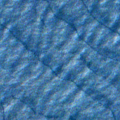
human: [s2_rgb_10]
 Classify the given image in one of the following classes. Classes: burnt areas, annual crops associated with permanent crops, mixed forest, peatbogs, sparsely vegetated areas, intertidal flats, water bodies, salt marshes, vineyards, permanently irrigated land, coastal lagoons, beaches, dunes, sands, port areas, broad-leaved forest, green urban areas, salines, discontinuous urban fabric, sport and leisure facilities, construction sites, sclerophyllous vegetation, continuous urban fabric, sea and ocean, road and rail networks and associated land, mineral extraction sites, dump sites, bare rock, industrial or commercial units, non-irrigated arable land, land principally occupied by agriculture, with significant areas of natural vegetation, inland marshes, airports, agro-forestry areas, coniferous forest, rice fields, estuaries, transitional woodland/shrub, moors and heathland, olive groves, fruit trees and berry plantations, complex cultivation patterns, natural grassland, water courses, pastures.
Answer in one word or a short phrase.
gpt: sea and ocean